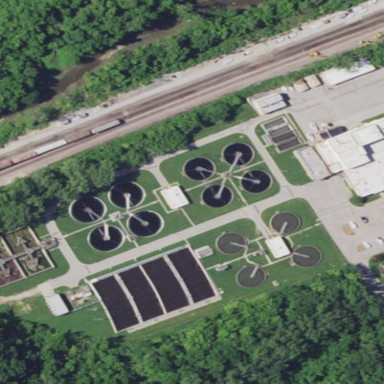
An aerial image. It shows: View of wastewater plant.